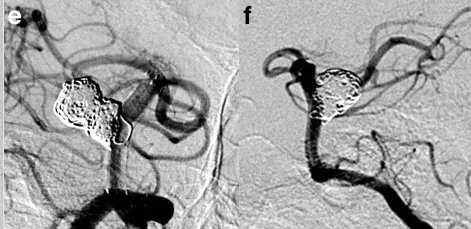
A CTA on admission suggested the recurrence of the aneurysm with fusiform morphology. Lateral view. Of DSA indicated complete occlusion of the aneurysm on follow-up 6 months later.
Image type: radiology (ct)